Field crop: maize
Growth stage: 1
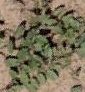
Species: convolvulus